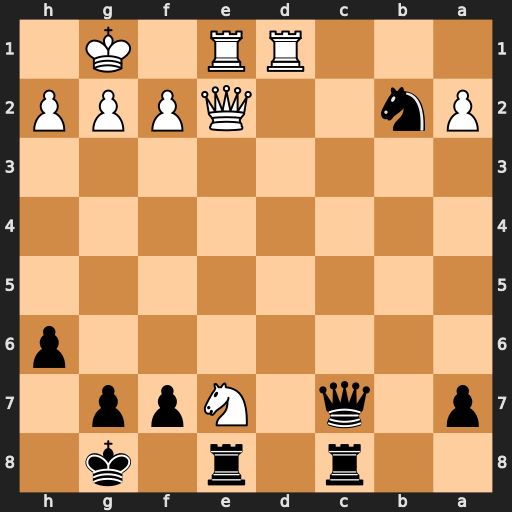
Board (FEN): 2r1r1k1/p1q1Npp1/7p/8/8/8/Pn2QPPP/3RR1K1
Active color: b
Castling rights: -
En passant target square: -
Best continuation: Qxe7 Qxe7 Rxe7 Rxe7 Nxd1